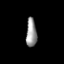
Tissue: lung
Cell type: Fibroblasts
Senescence score: 0.5535
Nuclear area (px): 301
Mean DAPI intensity: 150.505